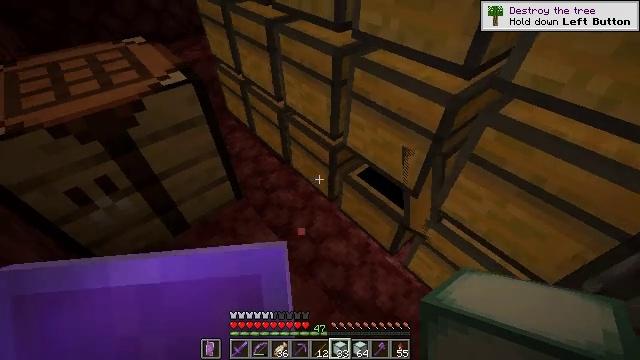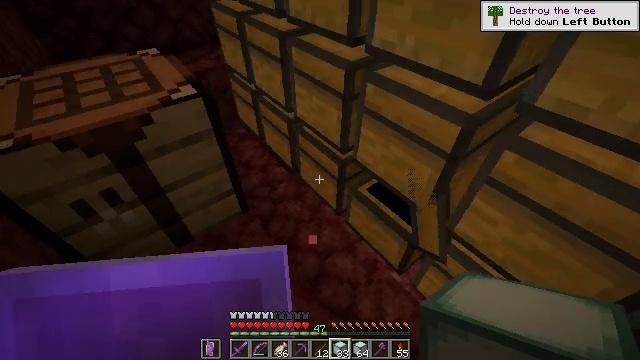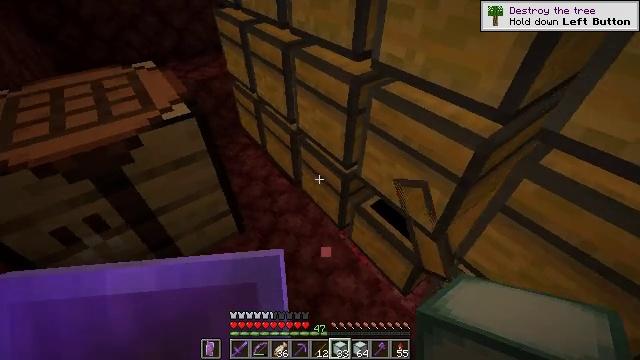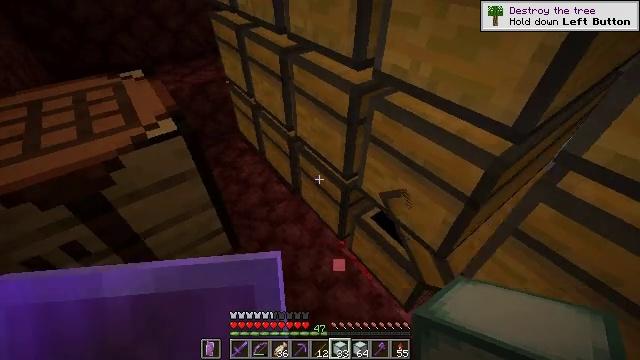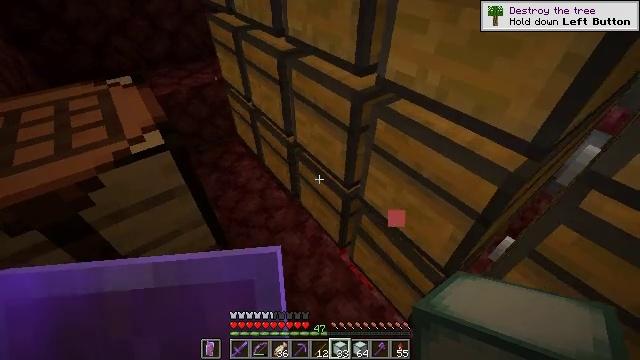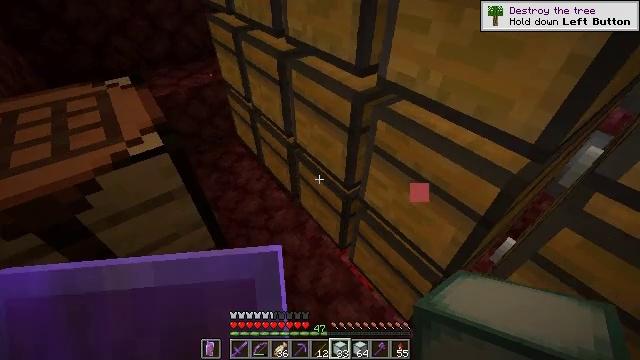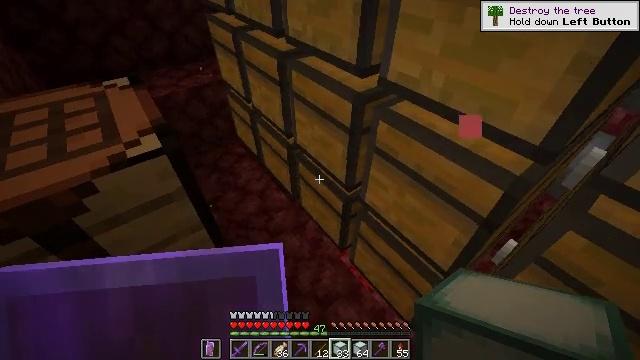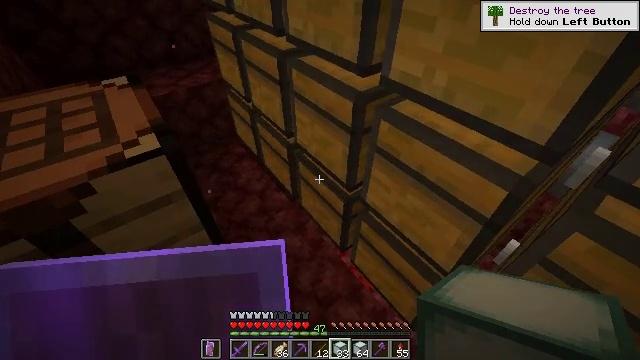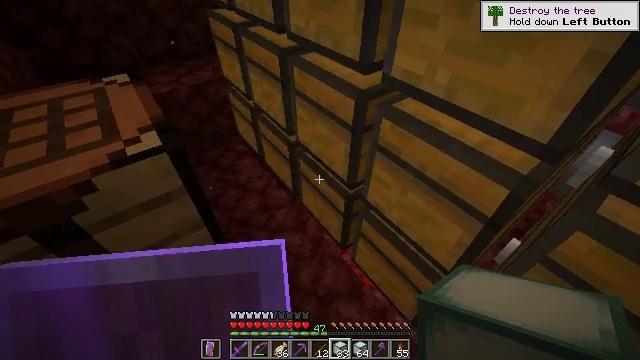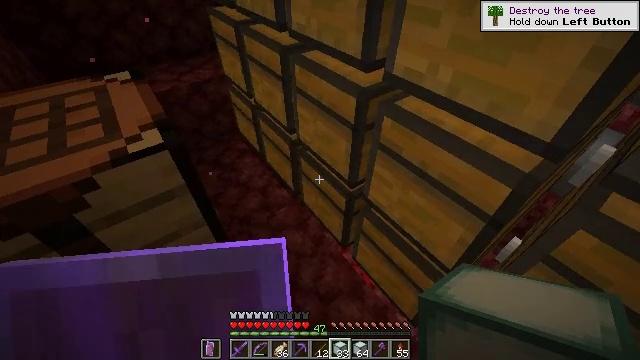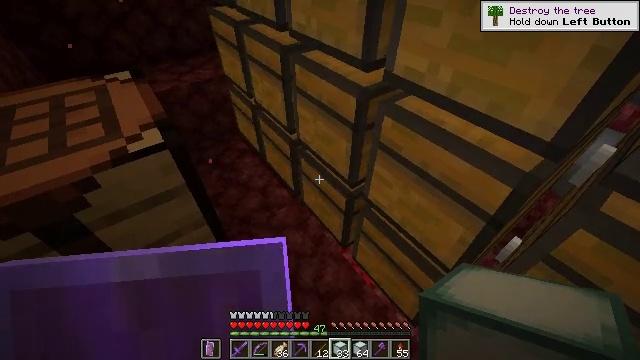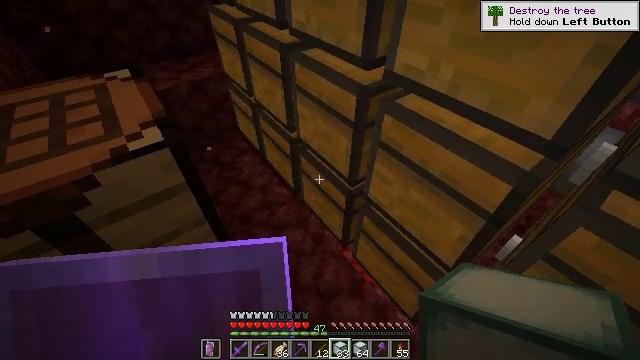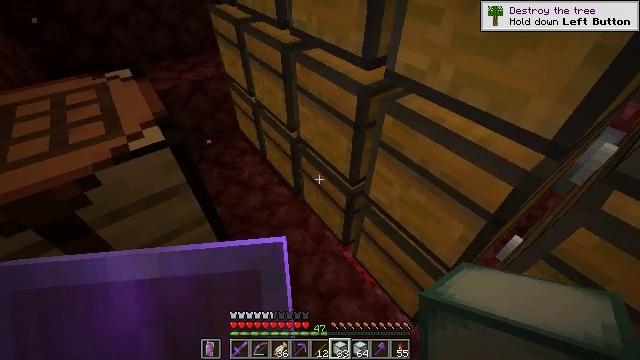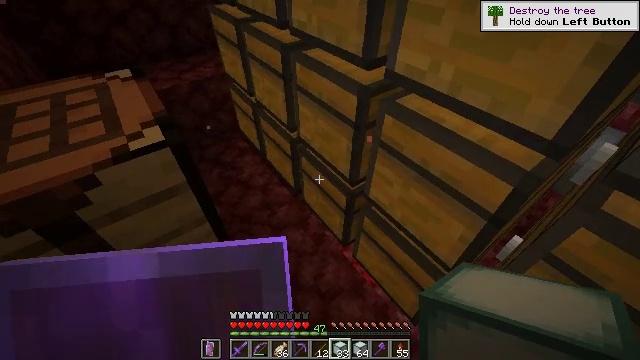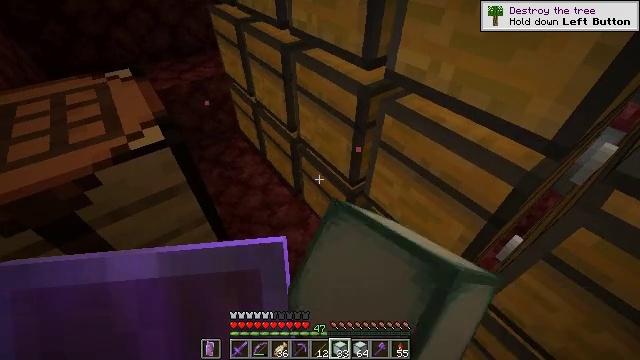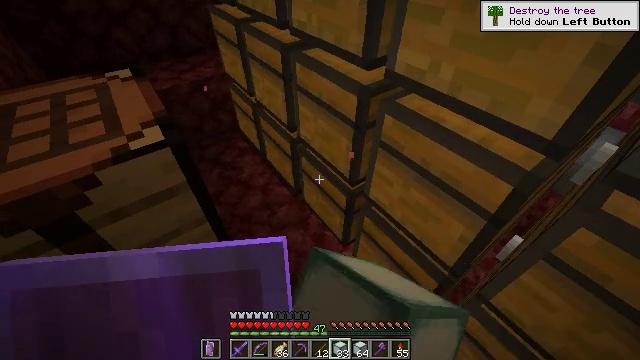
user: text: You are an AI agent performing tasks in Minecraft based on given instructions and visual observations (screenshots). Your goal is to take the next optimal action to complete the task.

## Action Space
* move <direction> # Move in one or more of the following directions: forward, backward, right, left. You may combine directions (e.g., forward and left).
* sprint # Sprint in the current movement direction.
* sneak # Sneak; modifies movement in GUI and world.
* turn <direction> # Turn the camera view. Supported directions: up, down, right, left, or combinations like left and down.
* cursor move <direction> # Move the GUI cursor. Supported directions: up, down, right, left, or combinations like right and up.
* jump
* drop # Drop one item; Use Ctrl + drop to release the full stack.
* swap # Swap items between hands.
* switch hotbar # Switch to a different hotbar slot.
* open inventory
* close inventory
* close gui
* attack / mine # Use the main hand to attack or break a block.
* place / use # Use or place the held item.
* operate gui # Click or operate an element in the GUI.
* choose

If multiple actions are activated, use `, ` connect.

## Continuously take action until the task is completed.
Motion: motion action
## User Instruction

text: Make a sea lantern with prismarine crystals and shards.
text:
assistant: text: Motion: move forward, turn left and up
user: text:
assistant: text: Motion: move forward, turn left
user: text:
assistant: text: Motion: no_op
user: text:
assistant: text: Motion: no_op
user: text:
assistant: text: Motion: no_op
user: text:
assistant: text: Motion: no_op
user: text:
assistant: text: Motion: no_op
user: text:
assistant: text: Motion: no_op
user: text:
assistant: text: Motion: no_op
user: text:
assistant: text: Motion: no_op
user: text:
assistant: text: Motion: no_op
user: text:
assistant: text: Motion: no_op
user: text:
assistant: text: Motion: use / place
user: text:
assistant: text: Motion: use / place
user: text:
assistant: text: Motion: use / place
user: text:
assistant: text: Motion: use / place
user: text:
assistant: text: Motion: no_op
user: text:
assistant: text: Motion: no_op
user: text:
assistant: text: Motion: no_op
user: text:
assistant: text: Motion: no_op
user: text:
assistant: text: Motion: no_op
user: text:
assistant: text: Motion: no_op
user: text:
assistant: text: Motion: no_op
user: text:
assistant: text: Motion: no_op
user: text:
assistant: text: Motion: no_op
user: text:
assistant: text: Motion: no_op
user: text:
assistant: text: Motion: no_op
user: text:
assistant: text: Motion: no_op
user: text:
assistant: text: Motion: no_op
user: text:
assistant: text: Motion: no_op